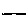
Label: line